Interaction volume radius: 5 \u00c5
Interaction volume height: 25 \u00c5
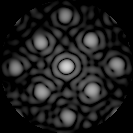
Disorder parameter: 0.2014